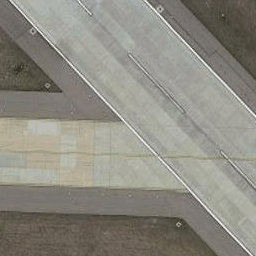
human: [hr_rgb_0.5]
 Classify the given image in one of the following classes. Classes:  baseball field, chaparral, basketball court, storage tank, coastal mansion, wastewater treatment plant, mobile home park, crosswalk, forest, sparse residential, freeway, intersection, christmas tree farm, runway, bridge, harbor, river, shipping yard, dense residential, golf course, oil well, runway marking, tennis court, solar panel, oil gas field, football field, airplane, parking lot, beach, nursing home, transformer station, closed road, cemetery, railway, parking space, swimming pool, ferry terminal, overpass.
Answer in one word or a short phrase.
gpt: runway